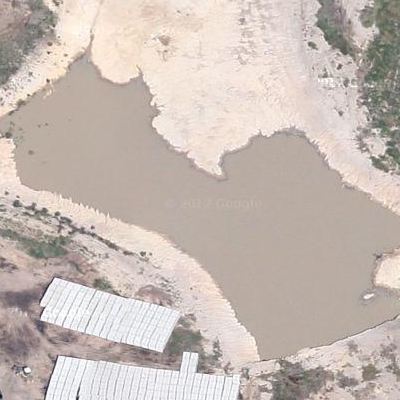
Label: dRiverLake